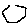
Label: hexagon